Question: I've build (must be simple...) MVC model, but I still have memory leak when pushing back button.
Model class: .h
'''
@interface Nominal : NSObject {
int nominalID;
NSString *nominal;
NSString *nominalImg;
NSString *nominalName;
}
@property(nonatomic)int nominalID;
@property(nonatomic,retain)NSString *nominal;
@property(nonatomic,retain)NSString *nominalImg;
@property(nonatomic,retain)NSString *nominalName;
@end
'''
.m
'''
@implementation Nominal
@synthesize nominal,nominalID,nominalImg,nominalName;
-(void)dealloc
{
[self.nominal release];
[self.nominalImg release];
[self.nominalName release];
}
@end
'''
I do release the strings as well.
In my view class I populate it so:
.h
'''
@interface Nominals : UIViewController {
...
NSMutableArray *nominalsArr;
...
}
@property(retain,nonatomic)NSMutableArray *nominalsArr;
'''
.m
'''
- (void)viewWillAppear:(BOOL)animated
{
[[self navigationController]setToolbarHidden:YES animated:YES];
DBAccess *dbAccsess=[[DBAccess alloc]init];
self.nominalsArr=[dbAccsess returnNominals:subCountryID];
[dbAccsess closeDataBase];
[dbAccsess release];
[super viewWillAppear:animated];
}
- (void)dealloc
{
[nominalsArr release];
[self.navigationController release];
[super dealloc];
}
'''
Looks like I do release the whole bundle of holy things, but when I push pack button from this view to previous, the memory leak pops up:

What I'm doing wrong?
You help is utterly appreciated.
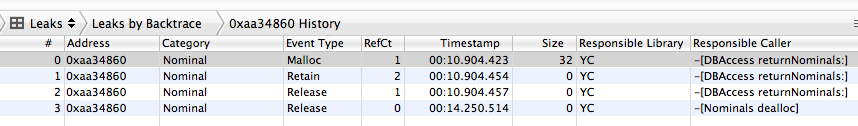
Answer: You've forgotten a '[super dealloc]' in '[Nominal -dealloc]'. Also, don't call '[self.navigationController release]' as that property is already handled by the superclass ('UIViewController').